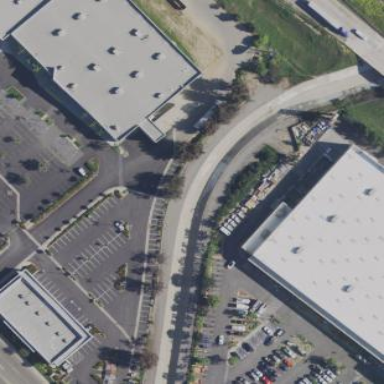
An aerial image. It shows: Retail building.